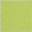
Piece: xx